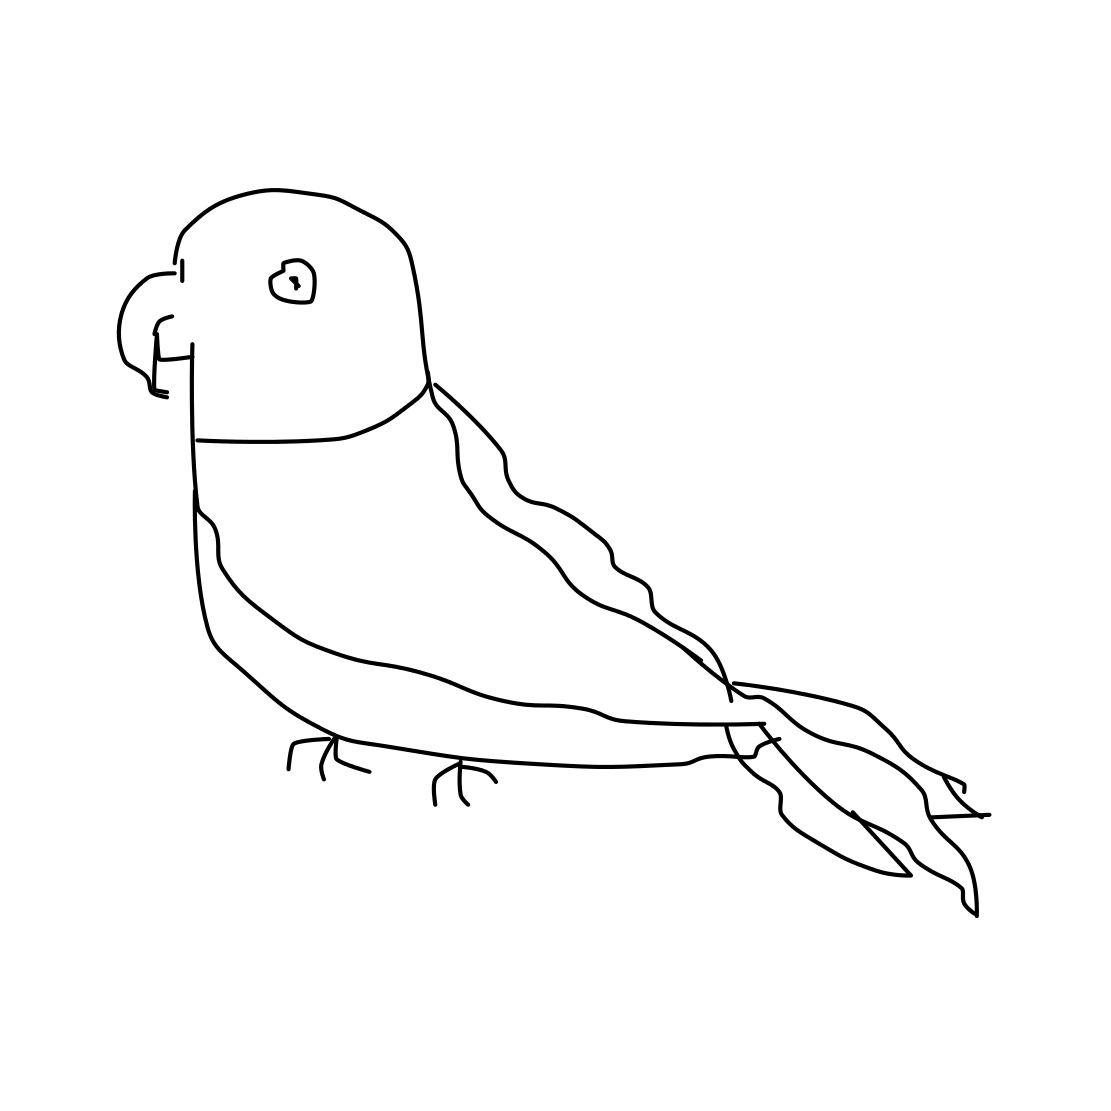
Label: parrot